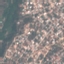
Land use / land cover: Residential